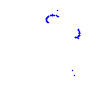
Particle: proton